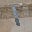
Label: 1